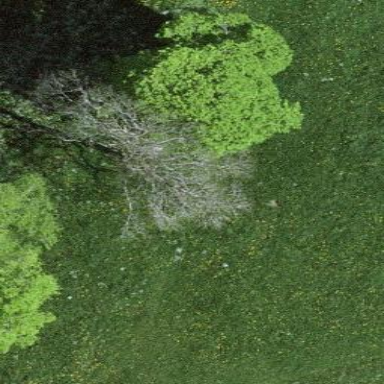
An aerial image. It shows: Forest area.